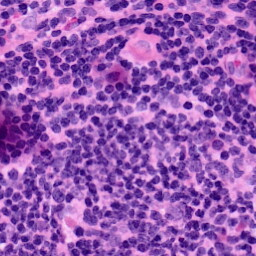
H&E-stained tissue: LymphNode